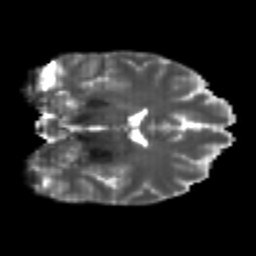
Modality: T2w
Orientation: coronal
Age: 22
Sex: female
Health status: healthy
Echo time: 0.074 s